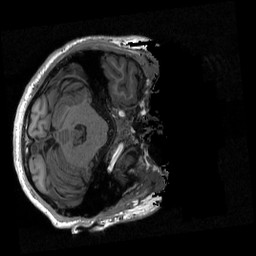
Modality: T1w
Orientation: axial
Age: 25
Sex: male
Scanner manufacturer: siemens
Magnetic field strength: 3 T
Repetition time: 2.3 s
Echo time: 0.00298 s